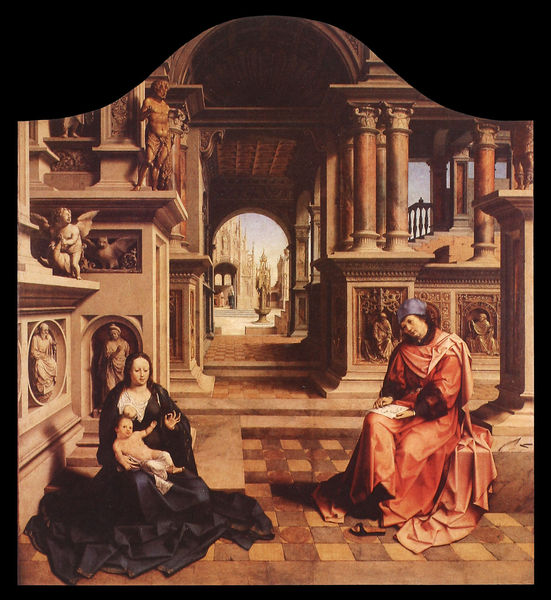
Titel: Der hl. Lukas malt die Madonna
Künstler: Jan Gossaert
Institution: Prag, Nationalgalerie
Schlagwörter: blau, gemälde, hand, mann, braun, finger, frau, geste, schwarz, säulen, rot, beige, kappe, architektur, stein, kirche, boden, kind, engel, kopfbedeckung, relief, bogen, perspektive, pflaster, fußboden, figuren, durchgang, durchblick, zentralperspektive, altar, kapitell, christus, jesus, tempel, maria, madonna, illusion, putti, josef, retabel, chrisus, üutti